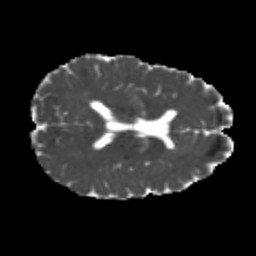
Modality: MD
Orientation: axial
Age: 25
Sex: male
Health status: healthy
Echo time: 0.074 s